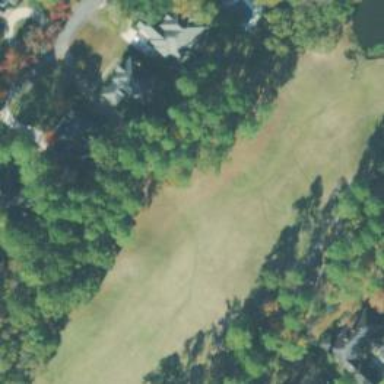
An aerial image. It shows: View of golf hole.